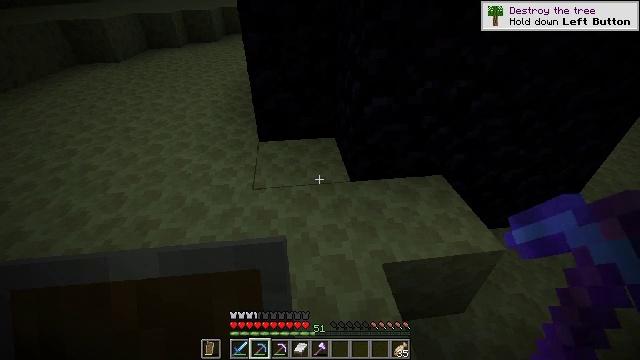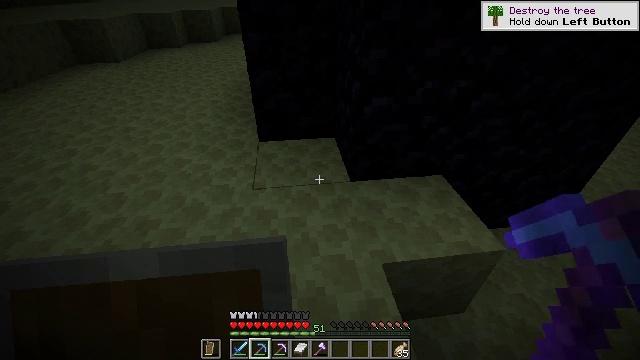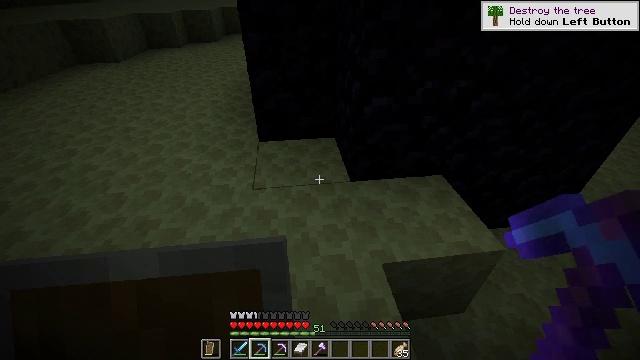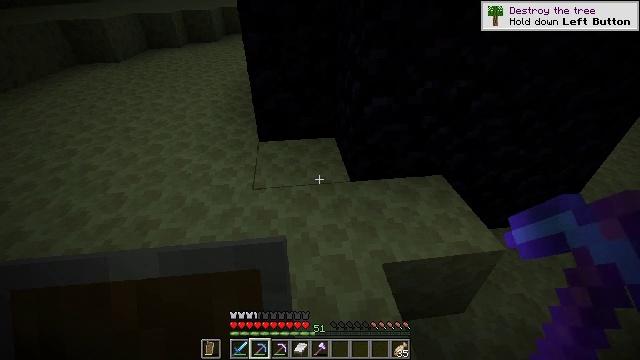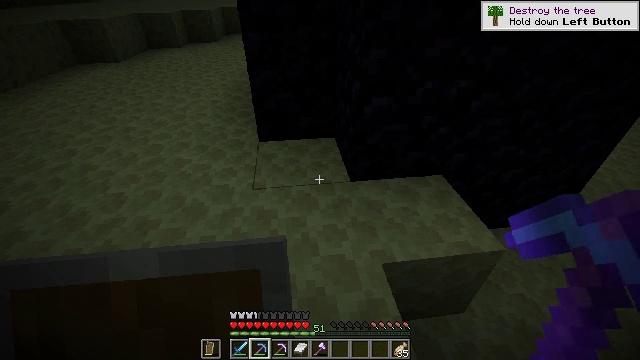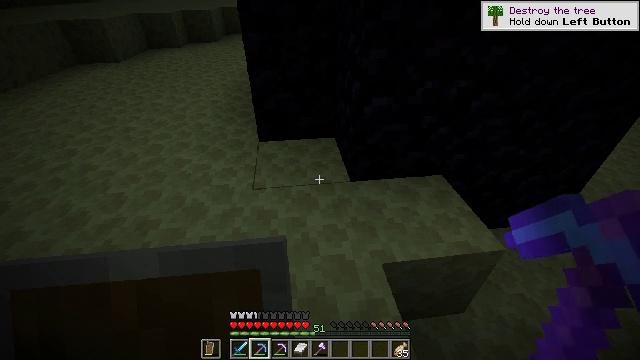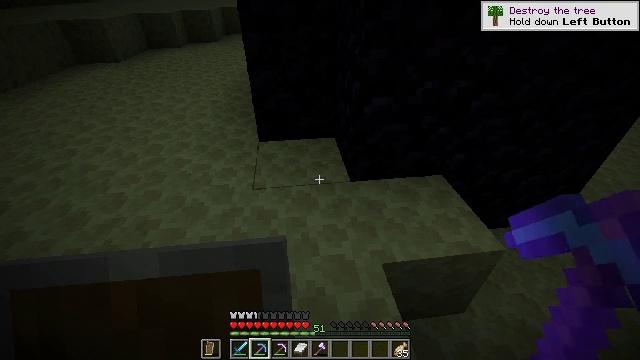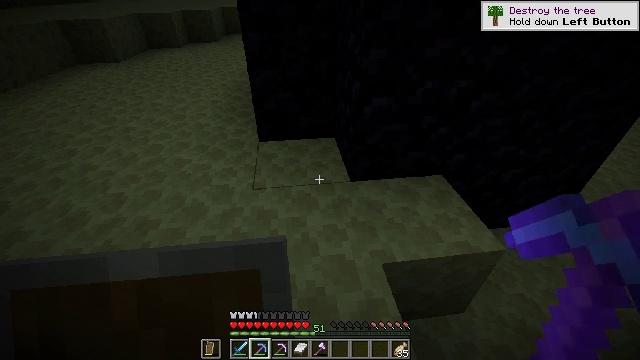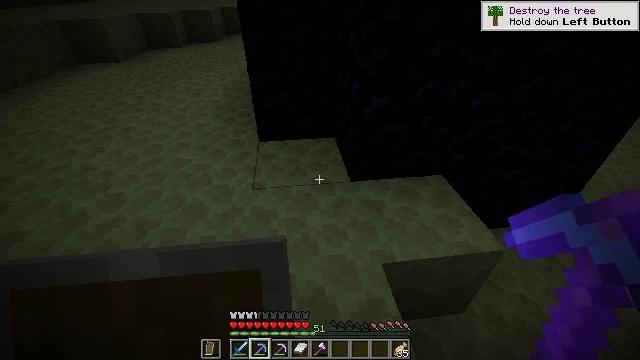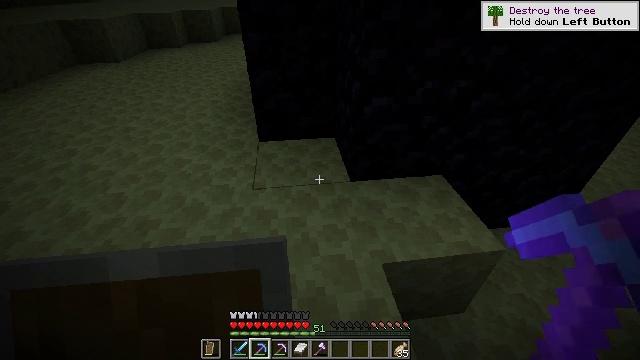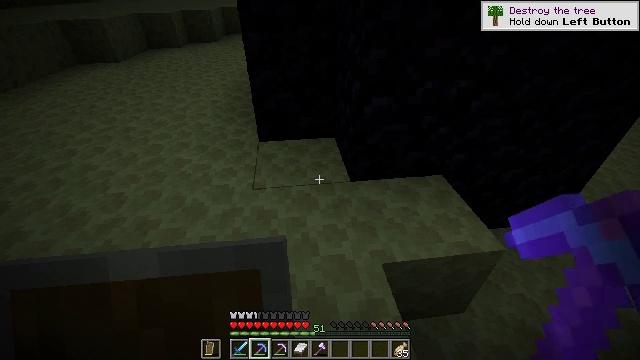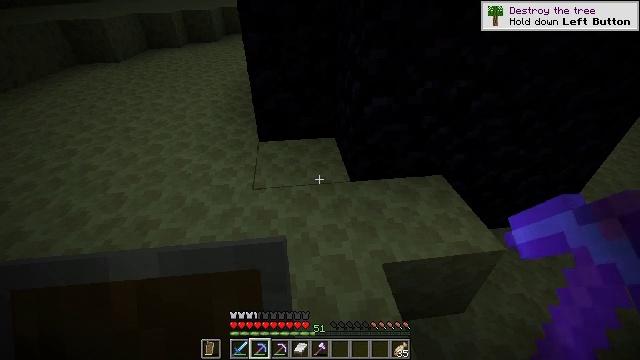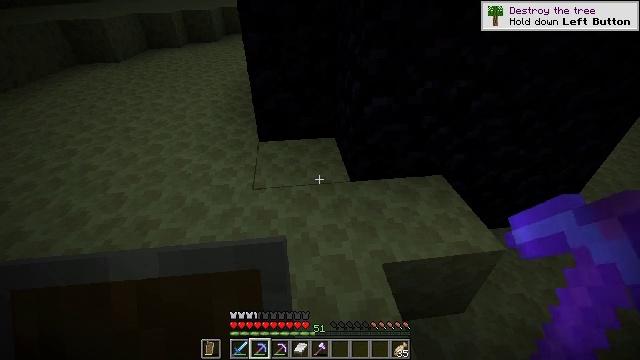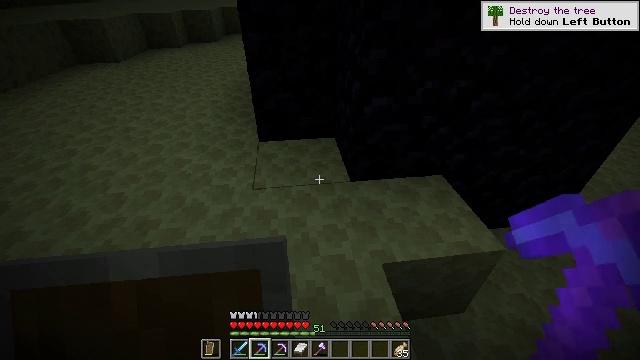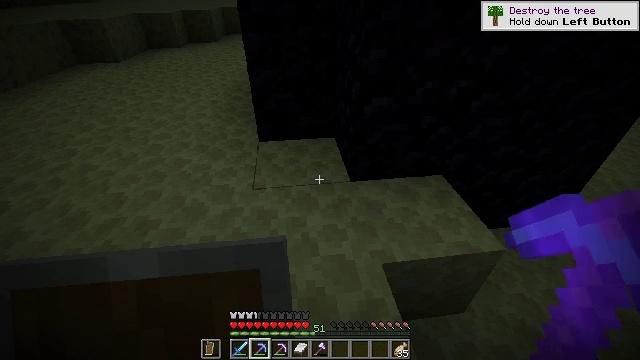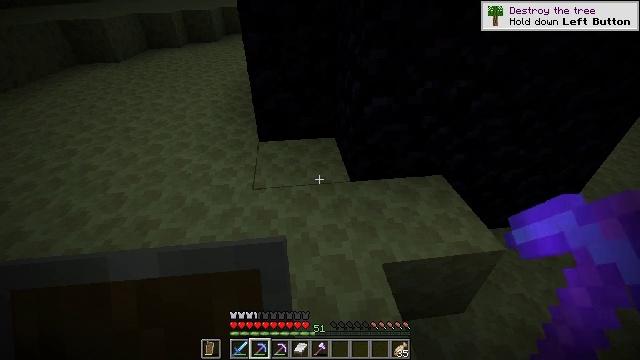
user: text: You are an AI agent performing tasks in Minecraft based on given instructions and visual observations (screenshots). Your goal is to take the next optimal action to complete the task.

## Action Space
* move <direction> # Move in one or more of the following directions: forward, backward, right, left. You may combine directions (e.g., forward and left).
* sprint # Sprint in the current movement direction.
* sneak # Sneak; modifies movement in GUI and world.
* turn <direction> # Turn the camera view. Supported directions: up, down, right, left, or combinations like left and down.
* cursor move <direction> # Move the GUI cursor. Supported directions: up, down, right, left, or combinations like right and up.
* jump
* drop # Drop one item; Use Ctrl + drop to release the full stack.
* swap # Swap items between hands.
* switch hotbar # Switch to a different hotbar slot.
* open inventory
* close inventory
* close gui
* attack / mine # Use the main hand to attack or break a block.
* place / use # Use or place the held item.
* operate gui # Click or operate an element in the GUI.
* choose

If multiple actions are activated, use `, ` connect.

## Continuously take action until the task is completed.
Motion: motion action
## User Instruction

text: Mine the tough obsidian.
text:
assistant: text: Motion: no_op
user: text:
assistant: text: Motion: no_op
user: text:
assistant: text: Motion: no_op
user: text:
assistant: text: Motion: no_op
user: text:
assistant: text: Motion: no_op
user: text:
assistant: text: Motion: no_op
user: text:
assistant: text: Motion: no_op
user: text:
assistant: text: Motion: no_op
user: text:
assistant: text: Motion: no_op
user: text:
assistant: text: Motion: no_op
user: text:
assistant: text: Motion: no_op
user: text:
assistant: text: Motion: no_op
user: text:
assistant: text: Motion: no_op
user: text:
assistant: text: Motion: no_op
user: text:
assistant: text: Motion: no_op
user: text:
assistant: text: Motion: no_op
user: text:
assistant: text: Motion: no_op
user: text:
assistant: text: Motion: no_op
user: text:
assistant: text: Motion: no_op
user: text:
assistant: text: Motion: no_op
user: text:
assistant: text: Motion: no_op
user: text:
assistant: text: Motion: no_op
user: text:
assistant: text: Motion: no_op
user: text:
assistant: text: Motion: no_op
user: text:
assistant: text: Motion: no_op
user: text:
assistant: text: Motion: no_op
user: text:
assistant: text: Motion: no_op
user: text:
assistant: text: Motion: no_op
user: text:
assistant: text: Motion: no_op
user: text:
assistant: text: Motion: no_op